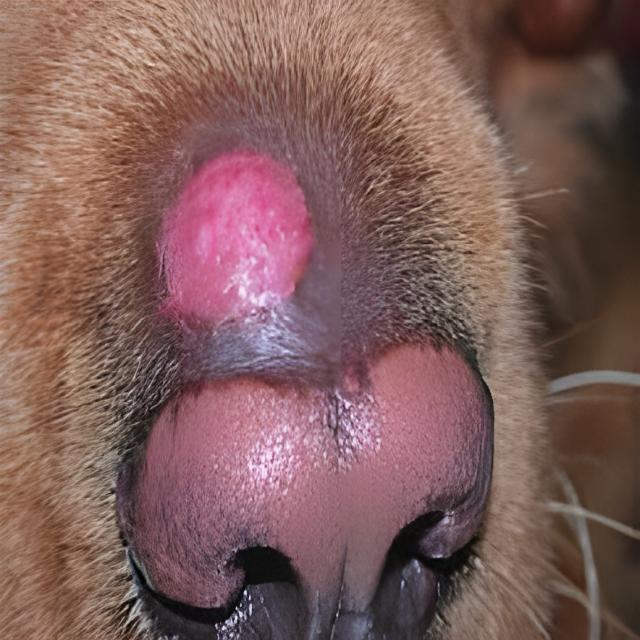
Canine dermatitis — inflammation of the skin presenting with erythema, pruritus, papules, and excoriation. May be allergic, contact, or atopic in origin.